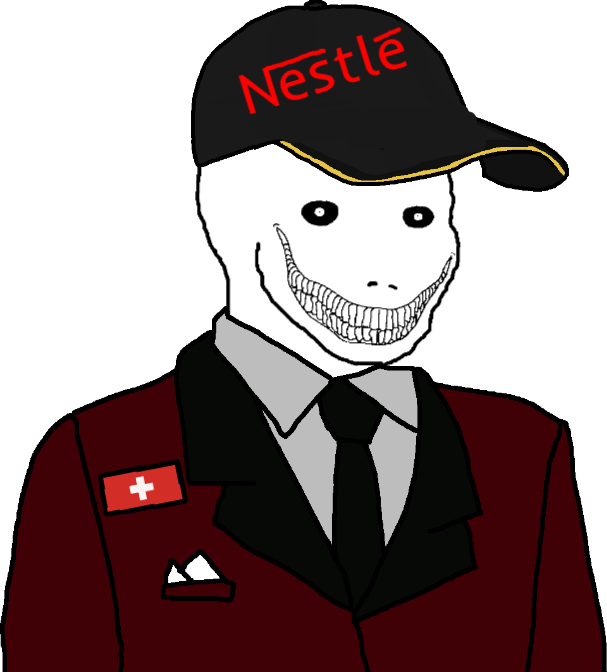
Label: 5_Oomer